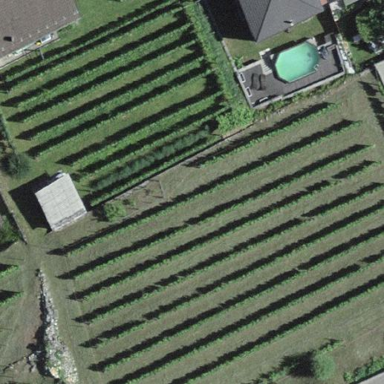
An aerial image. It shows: Vineyard.